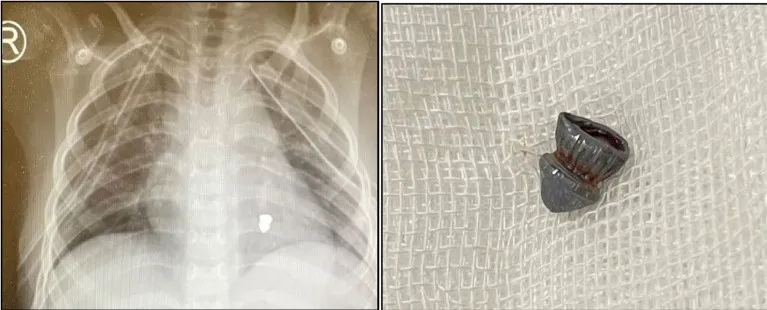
According to the CXR, a bullet of 5.5 mm in length was found in the anteroposterior of left part of the mediastinum, gunshot.
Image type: radiology (x_ray)